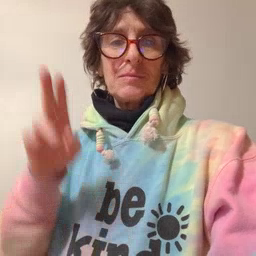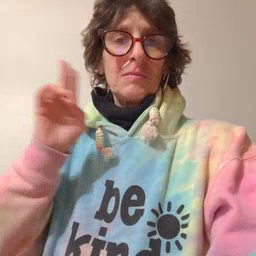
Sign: uncle